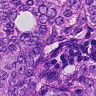
Metastatic tissue present: yes